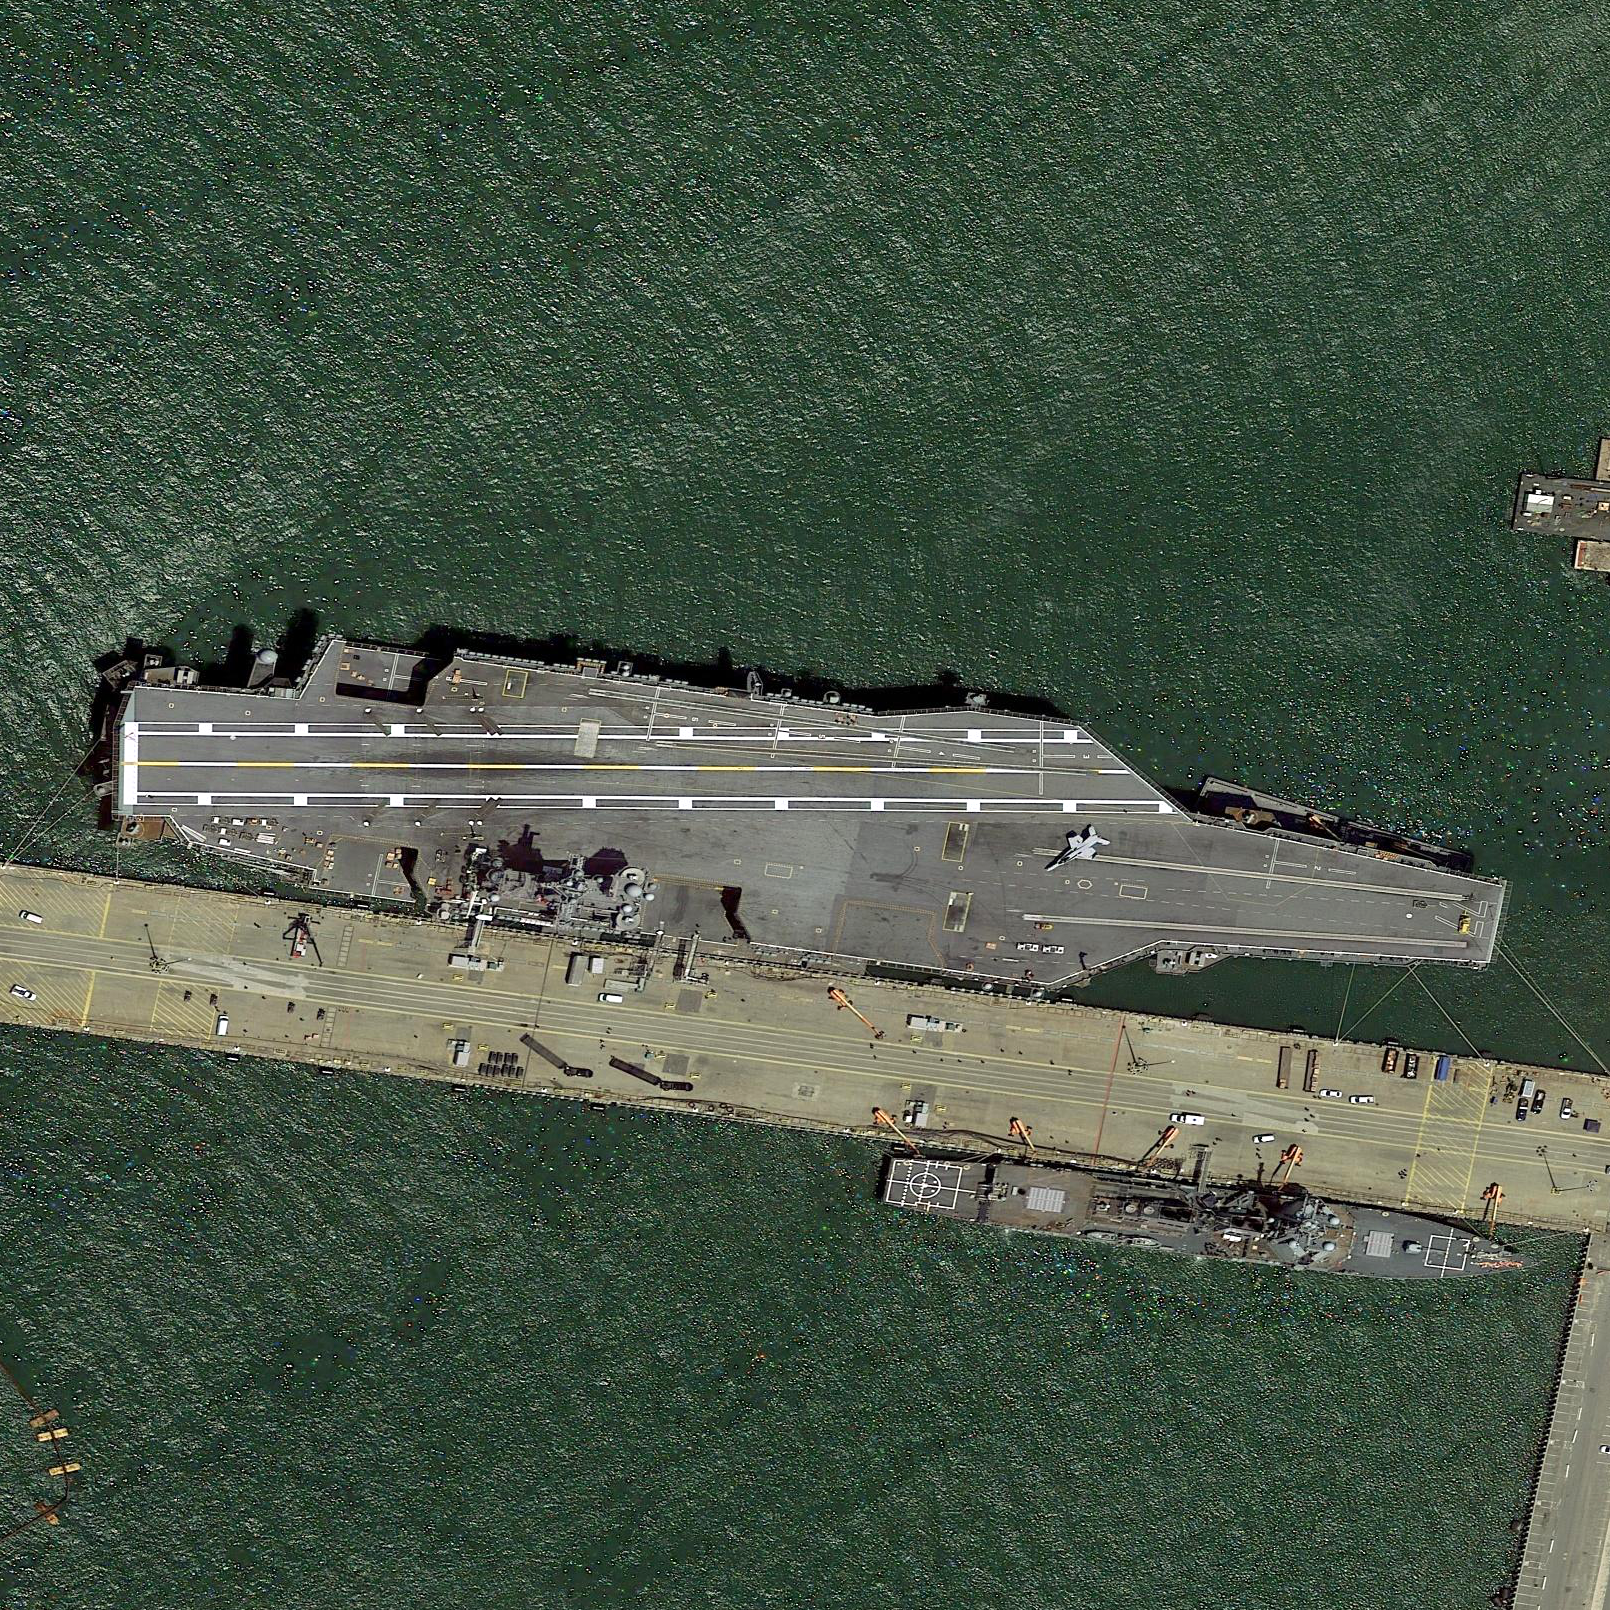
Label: aircraft_carrier